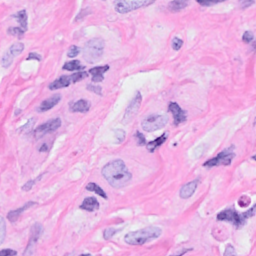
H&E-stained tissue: Breast